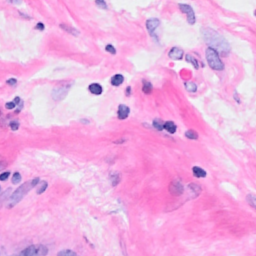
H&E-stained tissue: Breast